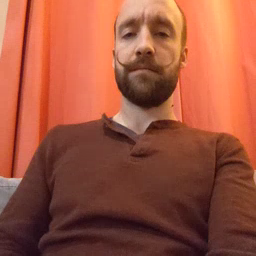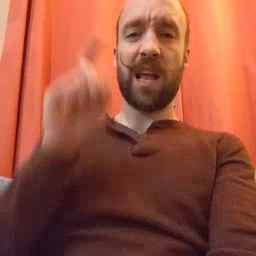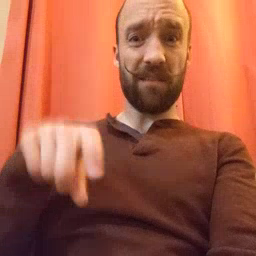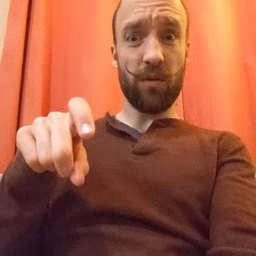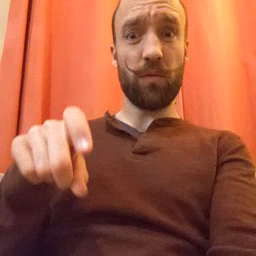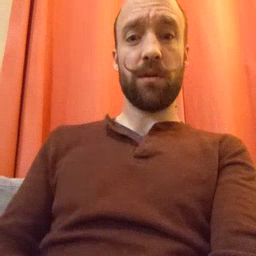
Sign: haveto